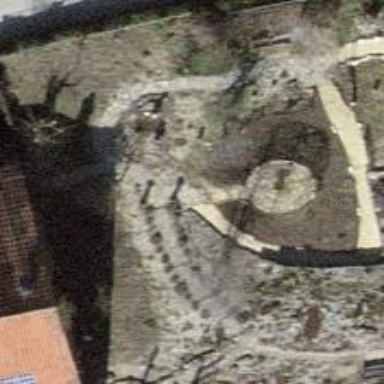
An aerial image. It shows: Garden that is leisure land.